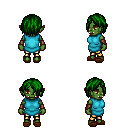
a pixel art fantasy rpg character, female body template, orc, green skin, teal tunic, gold greaves, green bangs hairstyle, cloth bracers, brown slippers, four views (front, back, left, right), 2x2 character sprite sheet, small pixel art, hard edges, no anti-aliasing